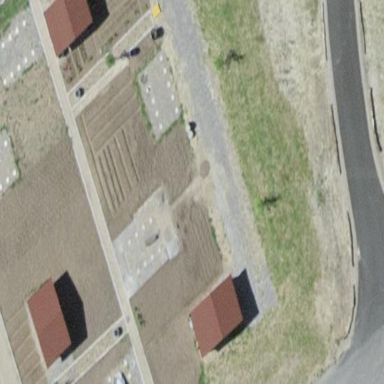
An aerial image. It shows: Plot within allotments.